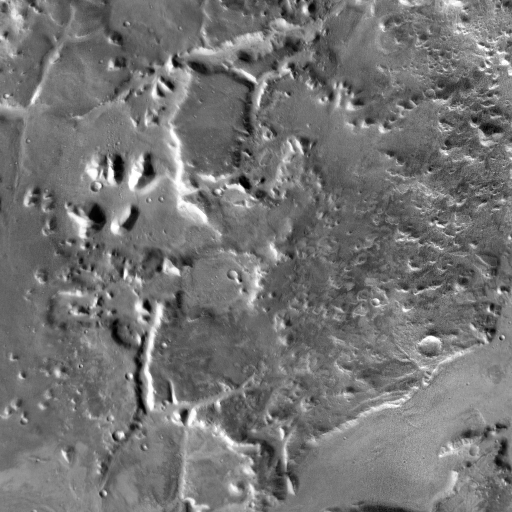
Crater classes present: Background, Other, Buried